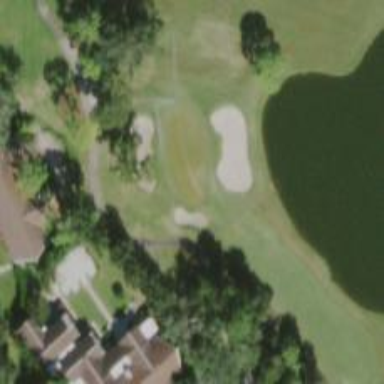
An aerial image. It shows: Golf hole.